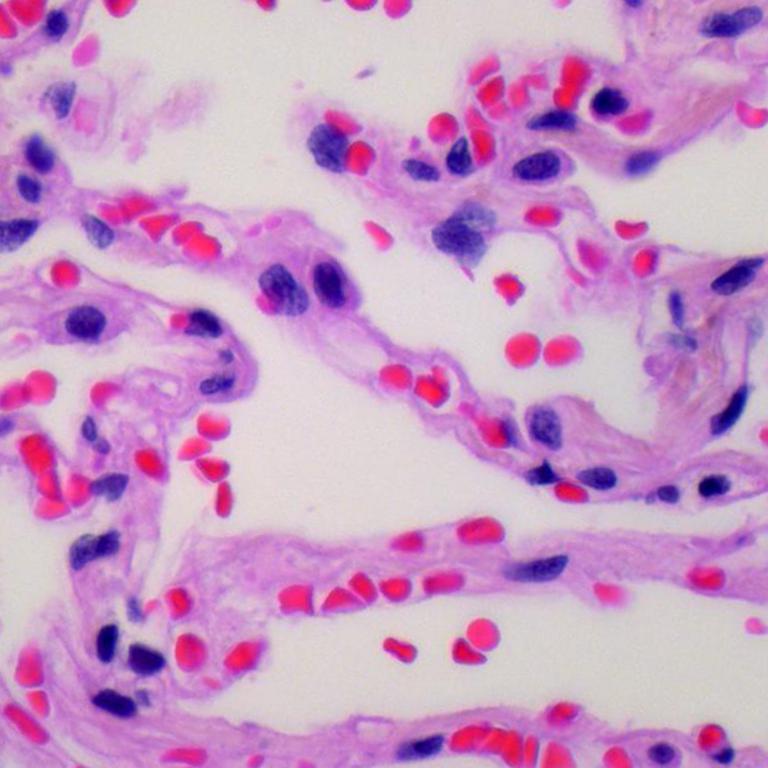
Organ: lung
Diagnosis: benign